Field crop: tomato
Growth stage: 2
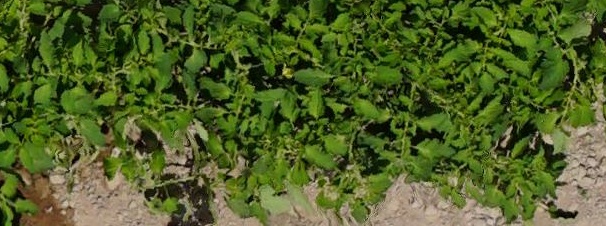
Species: tomato